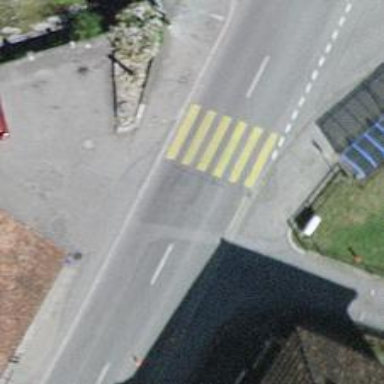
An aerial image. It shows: Uncontrolled zebra crossing with notable zebra markings.